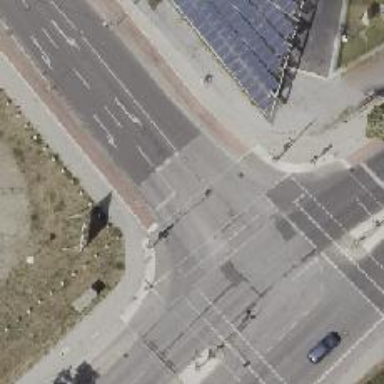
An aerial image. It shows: Tertiary road with asphalt surface. The road has sidewalks on both sides and cycle track.